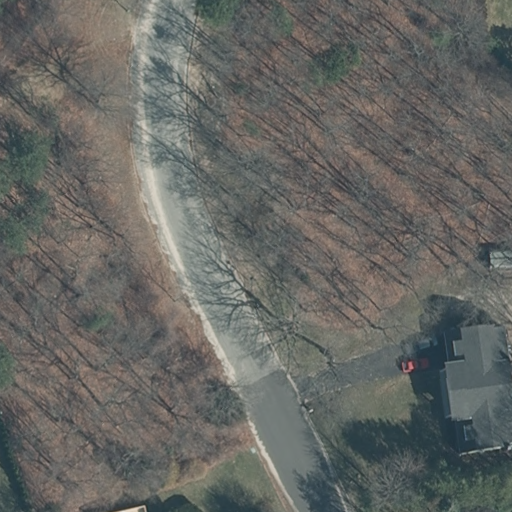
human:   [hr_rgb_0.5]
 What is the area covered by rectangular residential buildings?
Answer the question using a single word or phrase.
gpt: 0m2

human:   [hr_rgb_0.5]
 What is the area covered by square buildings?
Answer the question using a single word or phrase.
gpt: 0m2

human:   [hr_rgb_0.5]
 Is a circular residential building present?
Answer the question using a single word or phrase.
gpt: no

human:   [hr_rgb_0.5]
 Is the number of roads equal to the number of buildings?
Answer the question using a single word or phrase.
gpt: no

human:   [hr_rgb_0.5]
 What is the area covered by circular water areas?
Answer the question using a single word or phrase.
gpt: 0m2

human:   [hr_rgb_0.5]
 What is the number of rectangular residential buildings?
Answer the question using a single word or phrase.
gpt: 0

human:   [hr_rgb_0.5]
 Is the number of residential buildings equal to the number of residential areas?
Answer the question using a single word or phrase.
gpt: yes

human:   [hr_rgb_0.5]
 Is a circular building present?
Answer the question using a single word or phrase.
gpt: no

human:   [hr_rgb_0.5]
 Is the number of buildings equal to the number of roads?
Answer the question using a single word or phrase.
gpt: no

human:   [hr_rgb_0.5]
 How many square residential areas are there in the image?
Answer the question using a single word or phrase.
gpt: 0

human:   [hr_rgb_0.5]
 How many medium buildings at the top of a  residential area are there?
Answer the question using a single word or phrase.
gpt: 2

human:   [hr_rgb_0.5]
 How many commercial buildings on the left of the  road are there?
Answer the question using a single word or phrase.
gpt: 0

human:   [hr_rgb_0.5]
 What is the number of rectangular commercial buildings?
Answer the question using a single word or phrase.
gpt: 0

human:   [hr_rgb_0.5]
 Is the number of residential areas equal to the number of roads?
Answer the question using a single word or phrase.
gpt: no

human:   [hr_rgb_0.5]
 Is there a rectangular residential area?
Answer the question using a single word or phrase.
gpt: yes

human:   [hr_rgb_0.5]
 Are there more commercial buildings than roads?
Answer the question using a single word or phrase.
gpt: no

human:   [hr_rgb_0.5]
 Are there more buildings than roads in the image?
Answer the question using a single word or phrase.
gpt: yes

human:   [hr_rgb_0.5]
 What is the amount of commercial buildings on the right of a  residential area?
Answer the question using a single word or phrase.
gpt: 0

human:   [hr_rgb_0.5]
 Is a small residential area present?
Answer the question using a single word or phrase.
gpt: no

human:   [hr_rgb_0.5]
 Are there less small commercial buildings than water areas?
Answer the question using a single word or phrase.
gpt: no

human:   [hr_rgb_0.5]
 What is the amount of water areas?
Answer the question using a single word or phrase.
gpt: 0

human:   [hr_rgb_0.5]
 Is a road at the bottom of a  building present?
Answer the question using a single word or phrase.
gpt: no

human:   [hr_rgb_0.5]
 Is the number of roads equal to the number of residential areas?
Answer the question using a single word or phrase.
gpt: no

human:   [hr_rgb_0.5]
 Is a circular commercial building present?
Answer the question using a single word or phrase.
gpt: no

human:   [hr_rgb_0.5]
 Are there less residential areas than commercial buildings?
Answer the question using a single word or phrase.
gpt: no

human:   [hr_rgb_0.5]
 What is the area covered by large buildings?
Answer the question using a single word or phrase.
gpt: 0m2

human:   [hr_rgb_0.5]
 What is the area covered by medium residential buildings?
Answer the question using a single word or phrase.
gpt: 550m2

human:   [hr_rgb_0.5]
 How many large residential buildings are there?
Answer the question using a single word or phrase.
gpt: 0

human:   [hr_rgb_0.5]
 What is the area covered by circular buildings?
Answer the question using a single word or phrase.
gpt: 0m2

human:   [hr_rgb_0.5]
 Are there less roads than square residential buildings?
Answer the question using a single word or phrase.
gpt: no

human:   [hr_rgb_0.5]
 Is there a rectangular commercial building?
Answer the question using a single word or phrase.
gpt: no

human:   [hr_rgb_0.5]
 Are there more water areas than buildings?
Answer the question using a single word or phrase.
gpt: no

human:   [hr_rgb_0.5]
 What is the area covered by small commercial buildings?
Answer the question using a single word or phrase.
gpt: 0m2

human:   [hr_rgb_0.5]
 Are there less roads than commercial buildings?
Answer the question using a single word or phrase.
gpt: no

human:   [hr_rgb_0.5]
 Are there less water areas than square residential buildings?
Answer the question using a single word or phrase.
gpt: no

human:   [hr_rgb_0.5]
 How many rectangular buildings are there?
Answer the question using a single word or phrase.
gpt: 0